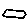
Label: hexagon